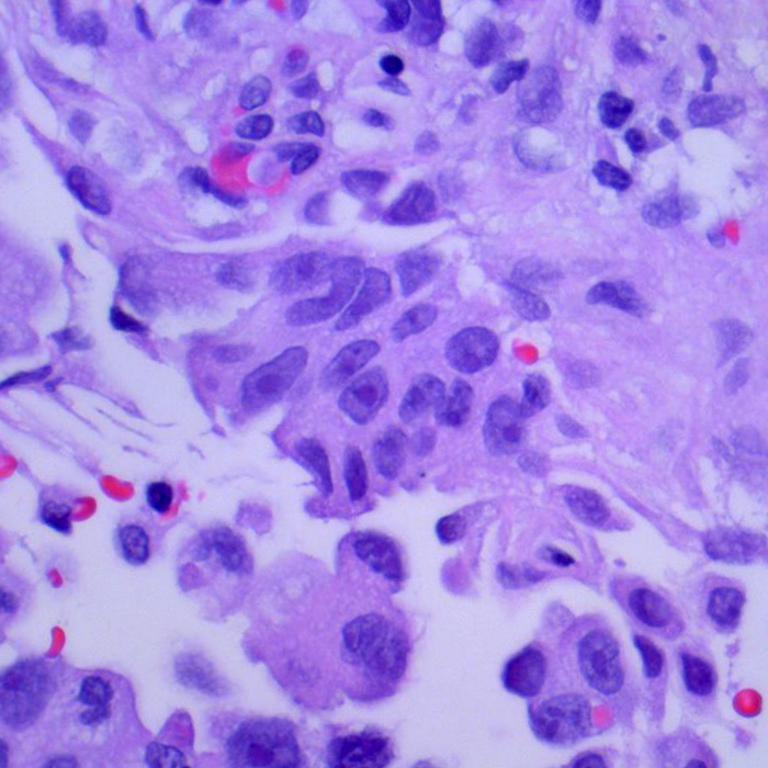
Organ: lung
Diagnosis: adenocarcinomas